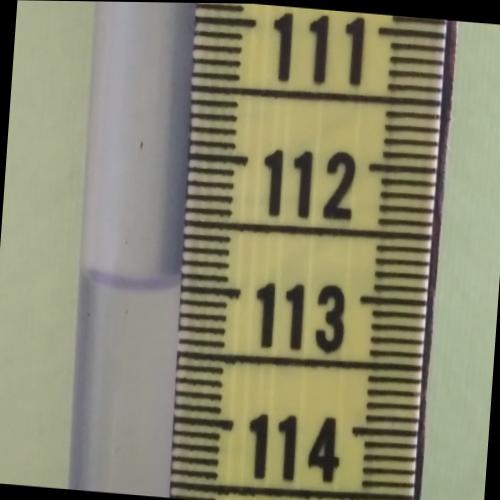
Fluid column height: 113.0 cm